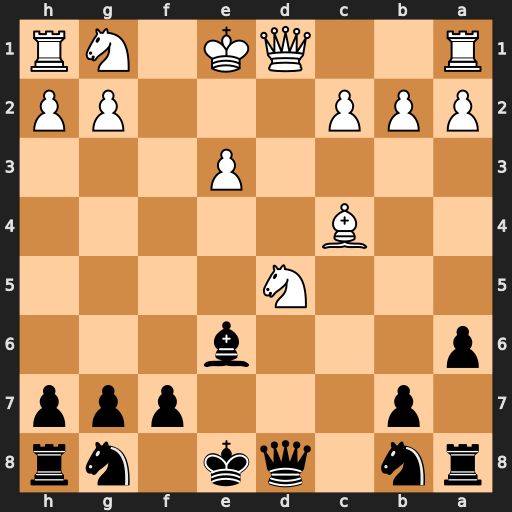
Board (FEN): rn1qk1nr/1p3ppp/p3b3/3N4/2B5/4P3/PPP3PP/R2QK1NR
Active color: b
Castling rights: KQkq
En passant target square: -
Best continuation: Qh4+ g3 Qxc4